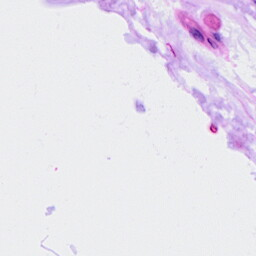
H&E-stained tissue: Ovarian